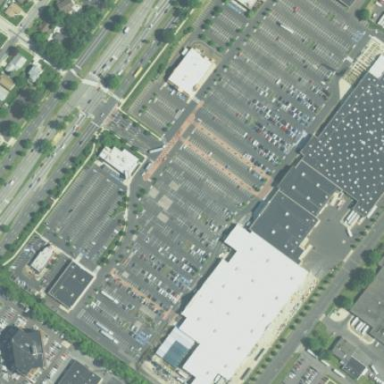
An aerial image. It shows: Retail area.